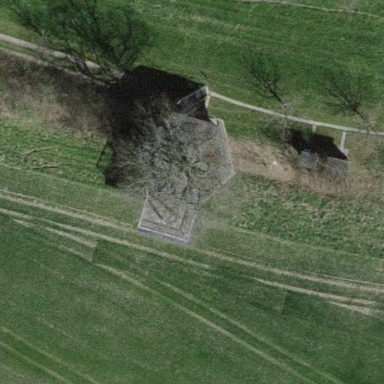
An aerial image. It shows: Tree house.